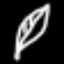
Label: leaf